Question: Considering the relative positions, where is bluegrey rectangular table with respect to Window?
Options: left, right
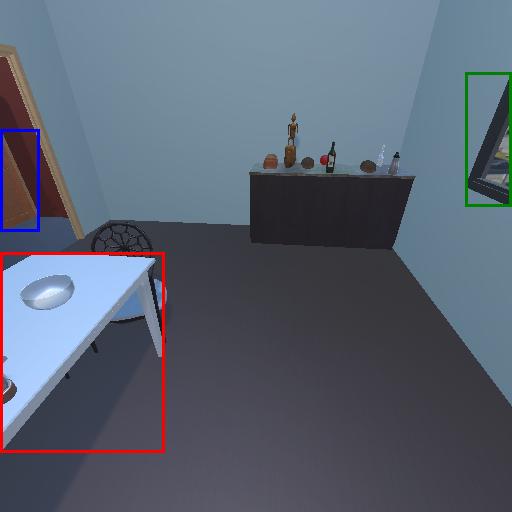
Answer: left